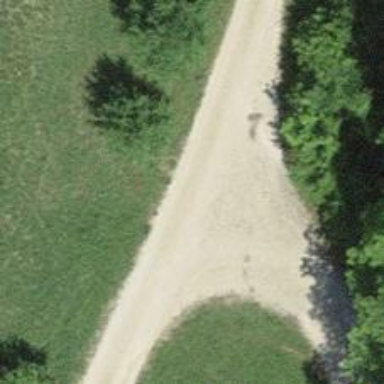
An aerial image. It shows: Track road with grade3 tracktype.